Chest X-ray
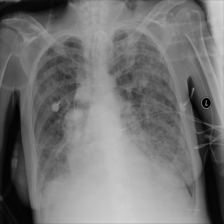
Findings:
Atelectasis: negative
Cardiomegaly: negative
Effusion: negative
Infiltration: negative
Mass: negative
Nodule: negative
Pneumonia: negative
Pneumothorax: negative
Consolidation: negative
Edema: negative
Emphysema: negative
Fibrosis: negative
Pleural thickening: negative
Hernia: negative